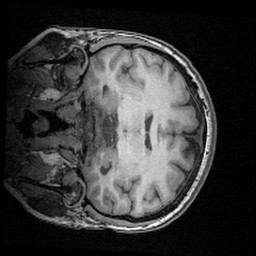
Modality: T1w
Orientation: coronal
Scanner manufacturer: ge
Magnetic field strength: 3 T
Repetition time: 0.008368 s
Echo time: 0.00326 s